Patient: sex F, age 46
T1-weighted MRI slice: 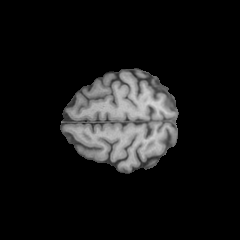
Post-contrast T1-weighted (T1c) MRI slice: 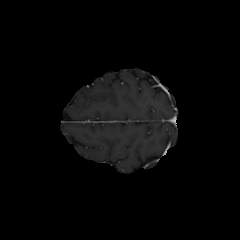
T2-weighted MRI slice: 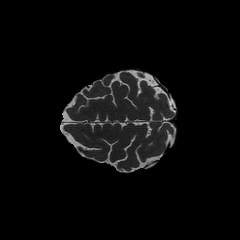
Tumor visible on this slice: no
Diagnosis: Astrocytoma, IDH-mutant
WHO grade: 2